Question: I have installed Magento version - 2.1.1 in my local but can't see any option to define my theme in back-end please review attached screenshot.

Any one have Idea ?
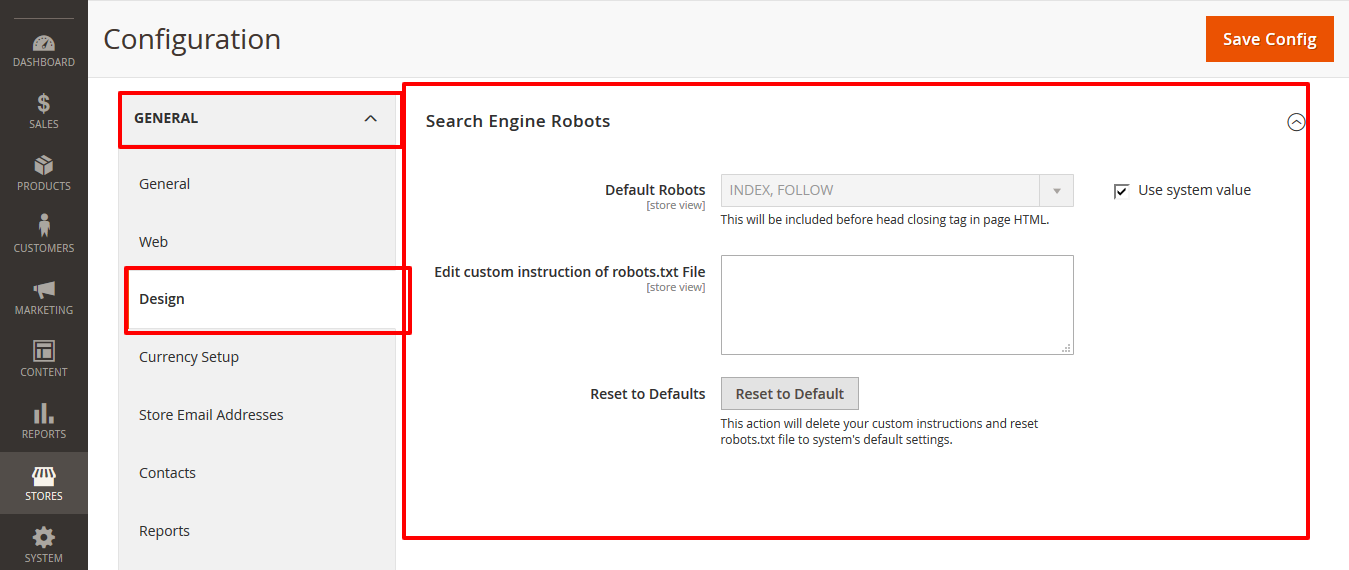
Answer: To apply a theme:
In Admin,
1) go to Content >Configuration > Design.
2) Click on link of Global.
3) Select your Theme From of And Save.
4) If caching is enabled, clear the cache.
5) run php bin/magento setup:static-content:deploy command in shell.
6) To see your changes applied, reload the store front pages.
This is new Setting in
<URL>You can try to set theme using following steps